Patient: sex M, age 75
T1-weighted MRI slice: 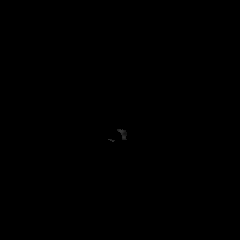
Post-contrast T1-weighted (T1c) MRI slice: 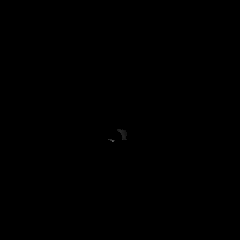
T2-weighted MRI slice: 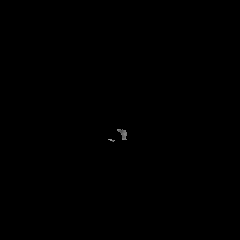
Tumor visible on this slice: no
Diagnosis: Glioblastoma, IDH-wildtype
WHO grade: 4